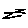
Label: zigzag